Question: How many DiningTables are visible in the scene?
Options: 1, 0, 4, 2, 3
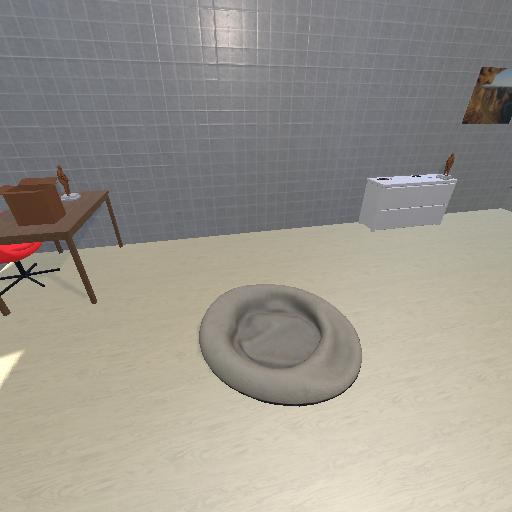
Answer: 1